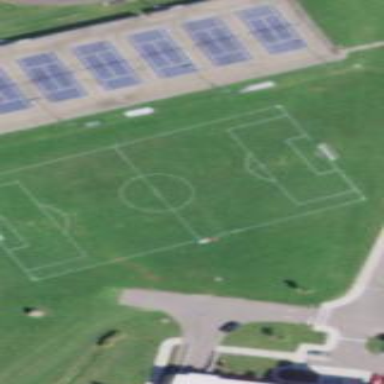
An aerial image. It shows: Soccer pitch for leisureland activities.